Here is the envelope spectrum of one vibration snapshot from a rolling-element bearing, with each characteristic fault-frequency family marked on the frequency axis. Based on the visible evidence, which condition applies: normal, inner_race, outer_race, ball?
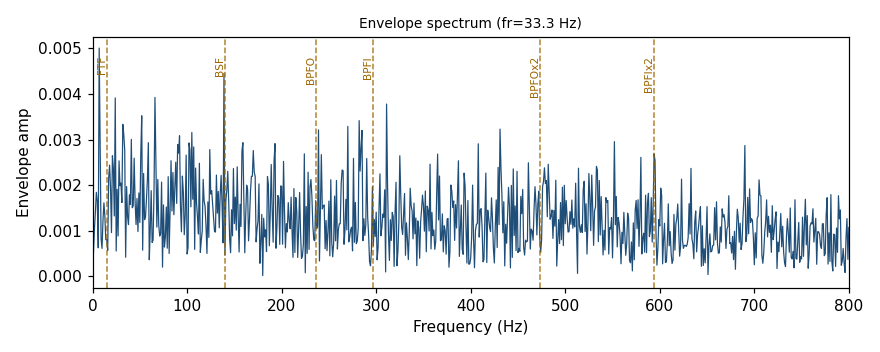
Answer: normal